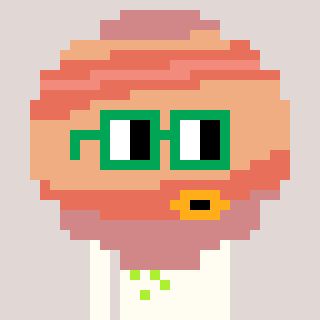
a pixel art character with square green glasses, a jupiter-shaped head and a grayscale-colored body on a warm background